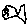
Label: fish